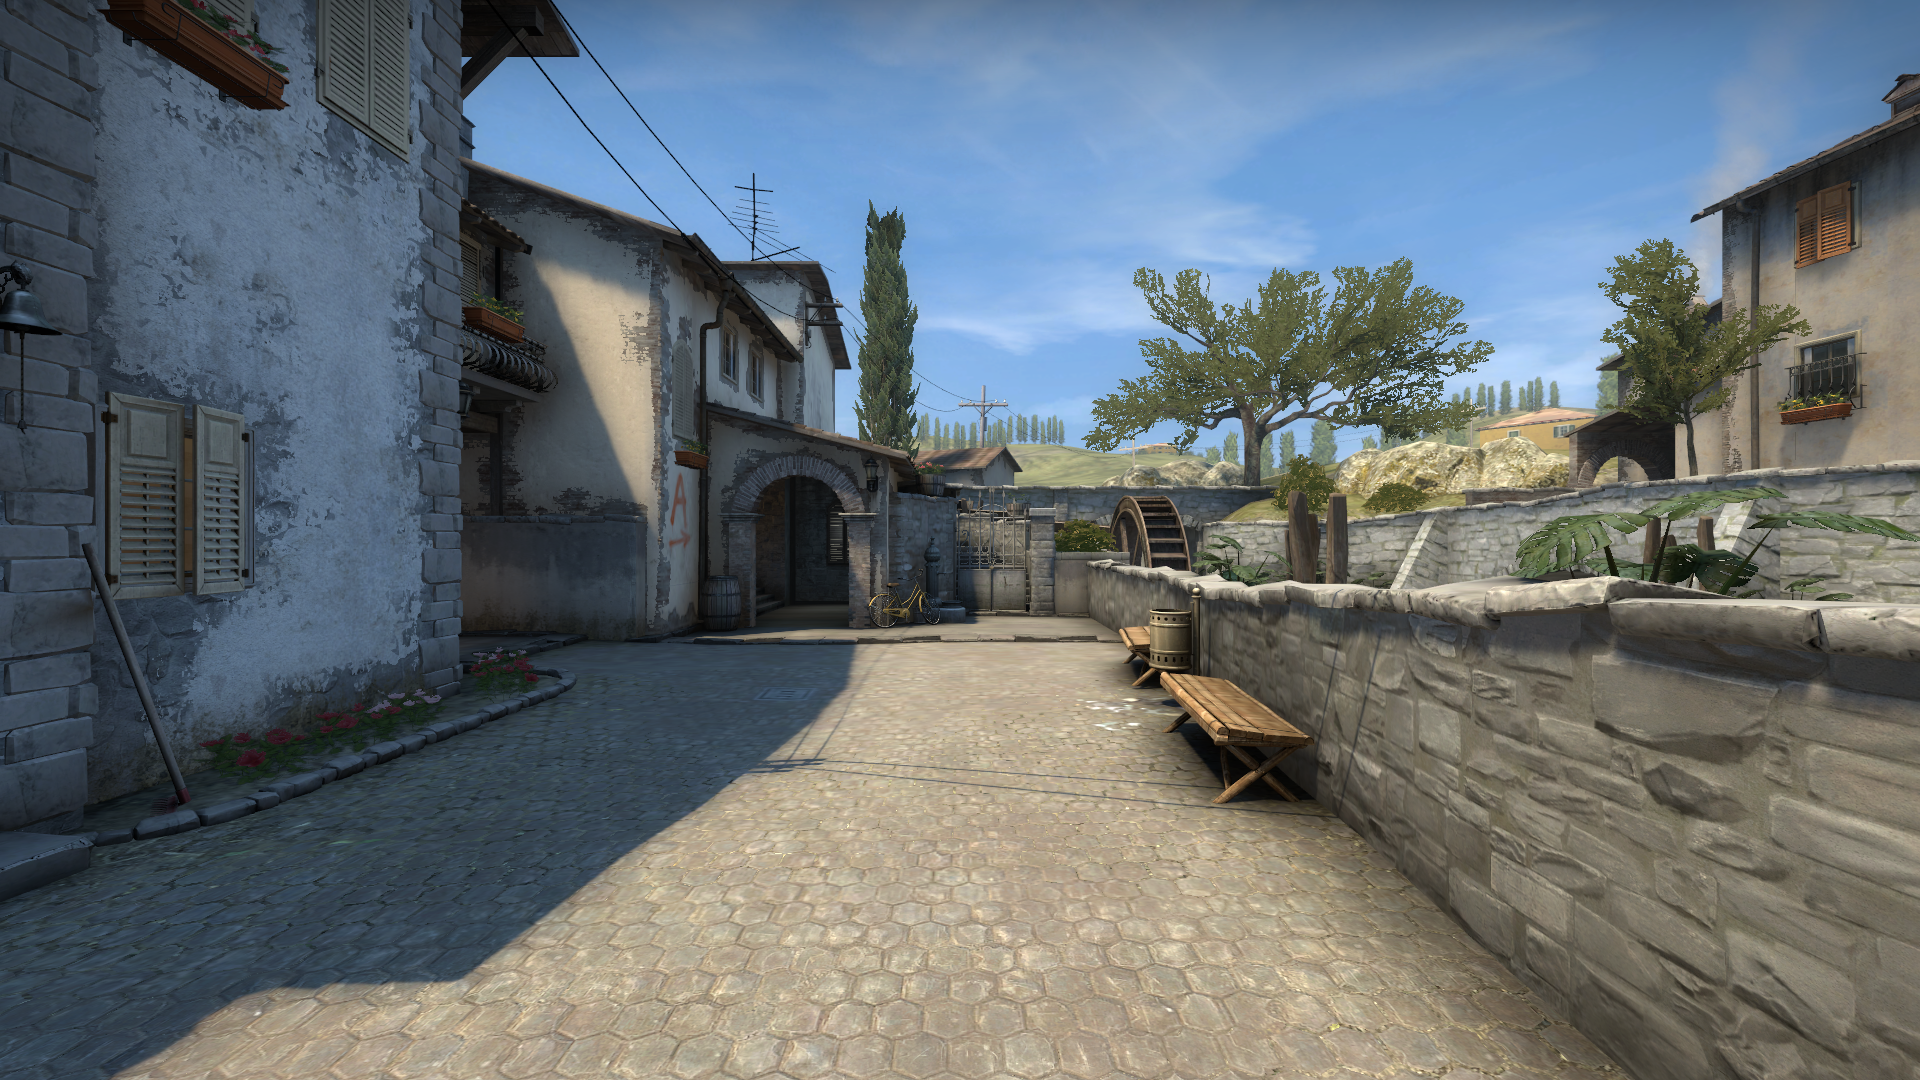
Map: de_inferno